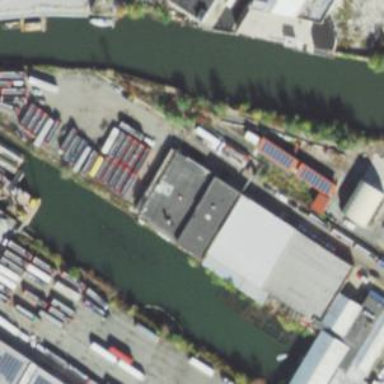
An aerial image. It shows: Industrial building.